Interaction volume radius: 5 \u00c5
Interaction volume height: 15 \u00c5
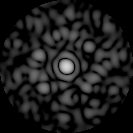
Disorder parameter: 0.8582